Field crop: tomato
Growth stage: 2
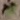
Species: solanum